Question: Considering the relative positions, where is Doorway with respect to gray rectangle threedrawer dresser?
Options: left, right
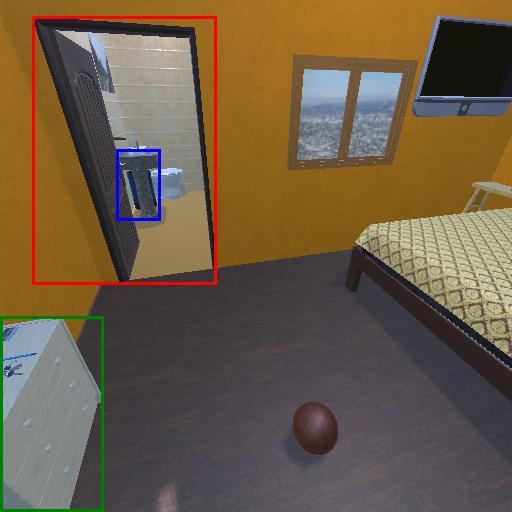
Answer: left